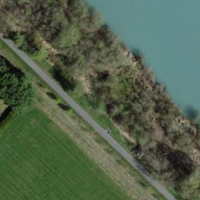
EUNIS habitat code: 52
Species observed at this site:
Prunus padus